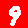
Digit: 9